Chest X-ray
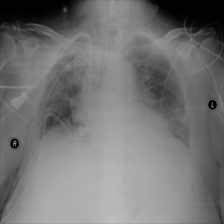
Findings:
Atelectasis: negative
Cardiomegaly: negative
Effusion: negative
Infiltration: negative
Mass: negative
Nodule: negative
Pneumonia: negative
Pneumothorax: negative
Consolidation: negative
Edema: positive
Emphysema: negative
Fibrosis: negative
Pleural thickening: negative
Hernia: negative